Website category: auto
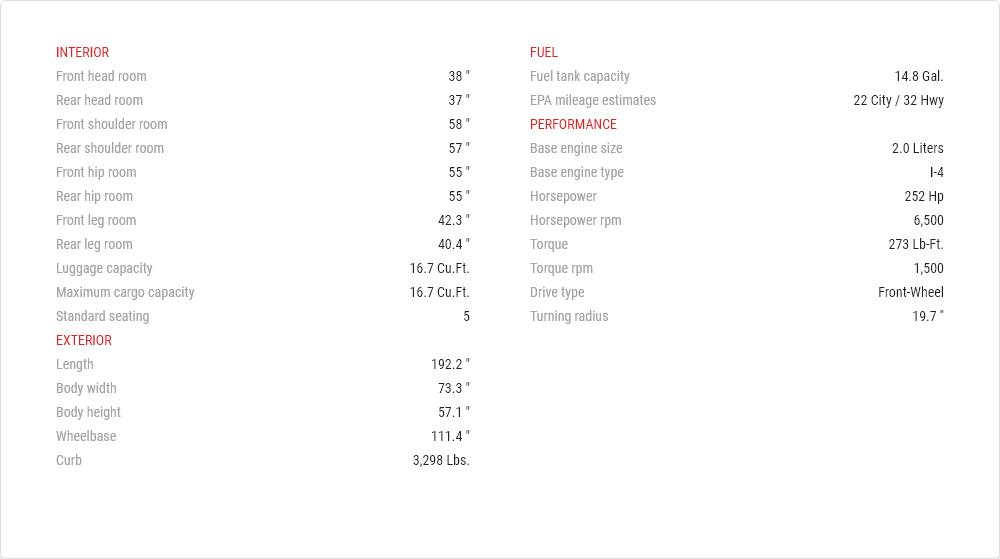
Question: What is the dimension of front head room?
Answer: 38 "

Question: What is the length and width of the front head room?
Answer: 38 "

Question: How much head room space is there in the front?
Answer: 38 "

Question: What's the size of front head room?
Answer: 38 "

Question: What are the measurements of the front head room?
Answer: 38 "

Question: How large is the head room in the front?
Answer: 38 "

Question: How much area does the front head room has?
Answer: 38 "

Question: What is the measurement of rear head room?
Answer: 37 "

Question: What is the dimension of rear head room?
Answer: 37 "

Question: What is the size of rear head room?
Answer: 37 "

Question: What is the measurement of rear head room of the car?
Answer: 37 "

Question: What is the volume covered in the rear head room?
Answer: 37 "

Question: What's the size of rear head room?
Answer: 37 "

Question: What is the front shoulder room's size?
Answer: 58 "

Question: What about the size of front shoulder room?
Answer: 58 "

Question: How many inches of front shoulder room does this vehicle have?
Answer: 58 "

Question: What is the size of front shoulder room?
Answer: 58 "

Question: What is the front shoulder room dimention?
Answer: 58 "

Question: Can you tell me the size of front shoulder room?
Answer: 58 "

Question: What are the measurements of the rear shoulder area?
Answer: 57 "

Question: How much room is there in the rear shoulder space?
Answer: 57 "

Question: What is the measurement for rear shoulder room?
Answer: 57 "

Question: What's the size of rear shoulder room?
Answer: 57 "

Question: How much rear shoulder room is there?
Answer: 57 "

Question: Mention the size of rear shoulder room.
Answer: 57 "

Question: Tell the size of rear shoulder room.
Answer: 57 "

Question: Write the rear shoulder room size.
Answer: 57 "

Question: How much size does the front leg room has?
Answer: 42.3 "

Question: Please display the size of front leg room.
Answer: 42.3 "

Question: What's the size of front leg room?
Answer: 42.3 "

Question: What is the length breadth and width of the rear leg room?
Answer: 40.4 "

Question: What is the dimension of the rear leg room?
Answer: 40.4 "

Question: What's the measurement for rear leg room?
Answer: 40.4 "

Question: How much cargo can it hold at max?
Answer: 16.7 cu.ft.

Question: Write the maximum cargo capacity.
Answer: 16.7 cu.ft.

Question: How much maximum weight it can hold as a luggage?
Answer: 16.7 cu.ft.

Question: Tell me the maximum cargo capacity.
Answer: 16.7 cu.ft.

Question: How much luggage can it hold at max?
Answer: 16.7 cu.ft.

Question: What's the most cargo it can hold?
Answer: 16.7 cu.ft.

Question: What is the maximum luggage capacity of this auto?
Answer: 16.7 cu.ft.

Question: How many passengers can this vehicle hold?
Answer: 5

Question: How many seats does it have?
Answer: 5

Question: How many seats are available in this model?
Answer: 5

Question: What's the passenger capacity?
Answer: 5

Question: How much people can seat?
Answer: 5

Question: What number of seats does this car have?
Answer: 5

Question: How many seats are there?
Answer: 5

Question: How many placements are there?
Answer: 5

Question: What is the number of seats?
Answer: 5

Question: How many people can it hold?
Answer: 5

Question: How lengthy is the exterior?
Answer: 192.2 "

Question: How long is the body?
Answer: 192.2 "

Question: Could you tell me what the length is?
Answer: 192.2 "

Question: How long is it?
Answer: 192.2 "

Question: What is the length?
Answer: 192.2 "

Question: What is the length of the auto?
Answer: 192.2 "

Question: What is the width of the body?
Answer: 73.3 "

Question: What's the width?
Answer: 73.3 "

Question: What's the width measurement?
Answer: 73.3 "

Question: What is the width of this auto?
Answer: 73.3 "

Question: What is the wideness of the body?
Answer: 73.3 "

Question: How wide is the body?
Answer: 73.3 "

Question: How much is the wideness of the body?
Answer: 73.3 "

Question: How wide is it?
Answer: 73.3 "